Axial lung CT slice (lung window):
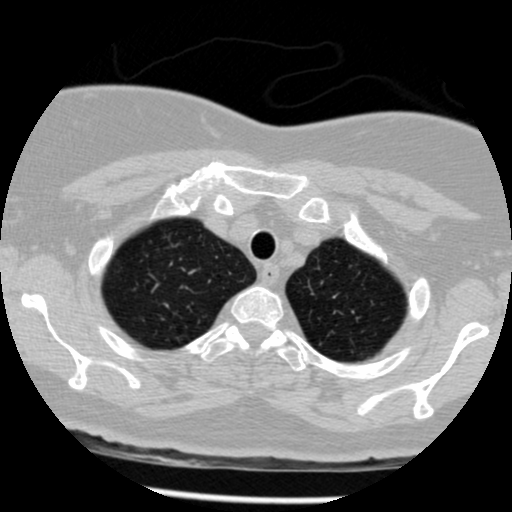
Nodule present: no